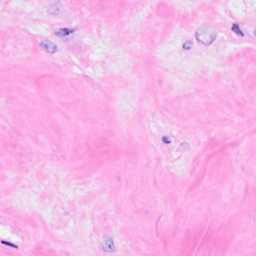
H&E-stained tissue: Breast